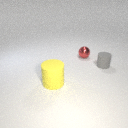
small red metal sphere behind large yellow rubber cylinder